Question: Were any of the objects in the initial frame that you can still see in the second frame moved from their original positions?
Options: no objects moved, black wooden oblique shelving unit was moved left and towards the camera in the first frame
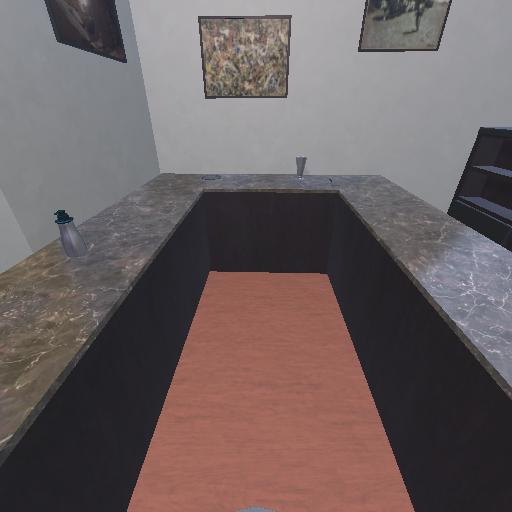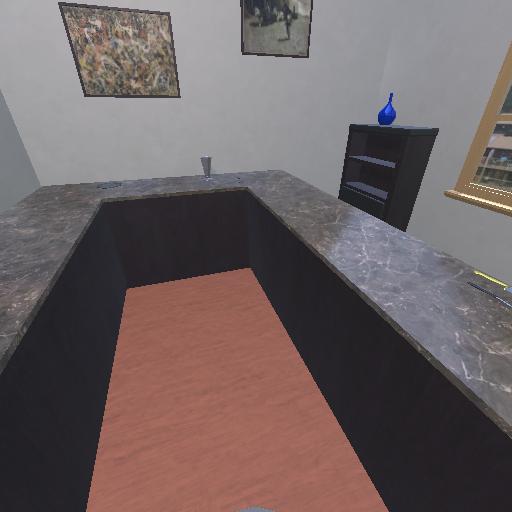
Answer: no objects moved